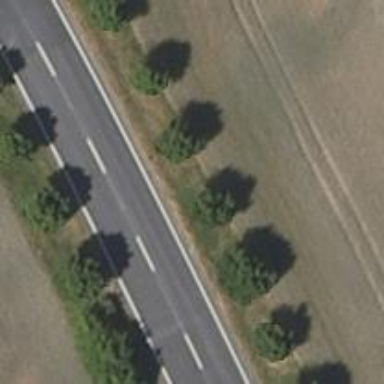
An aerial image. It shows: Asphalt road classified as primary highway.